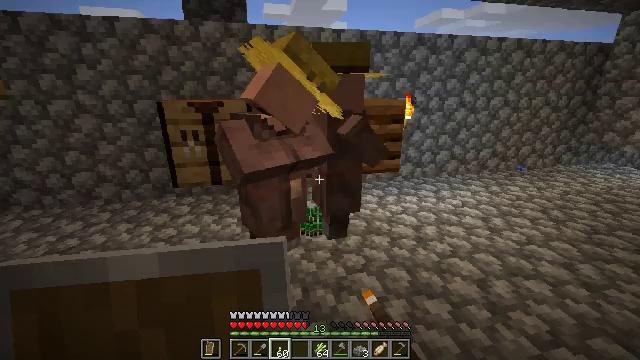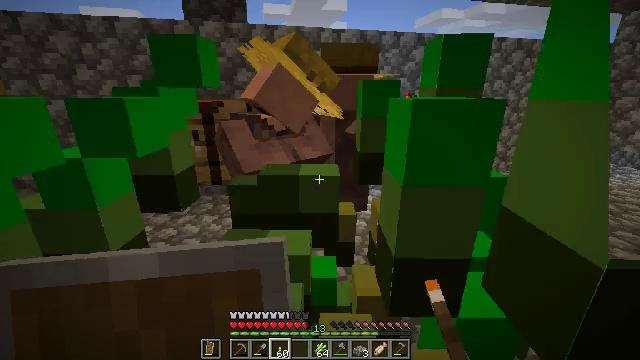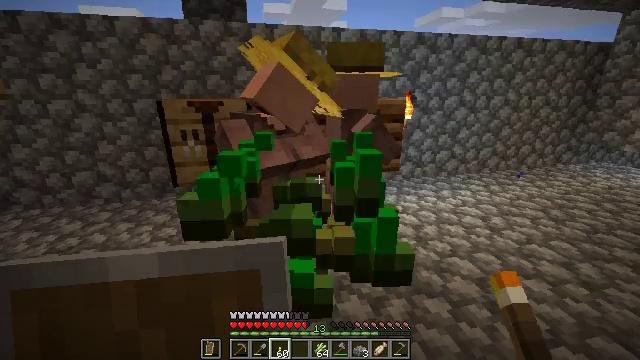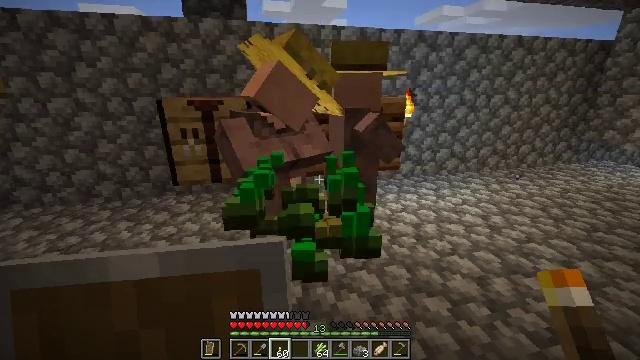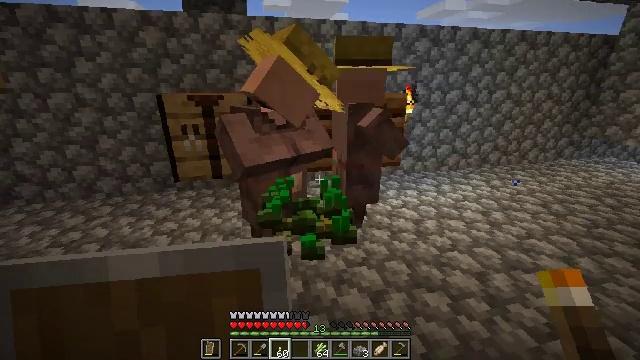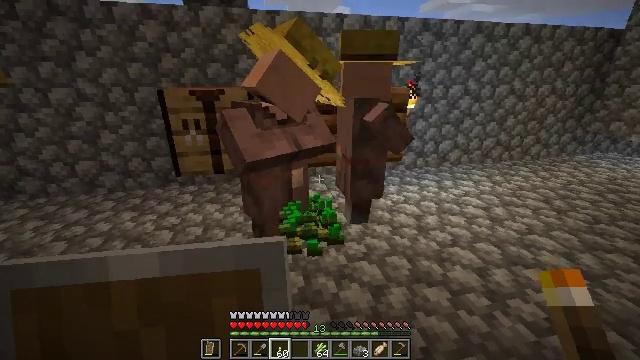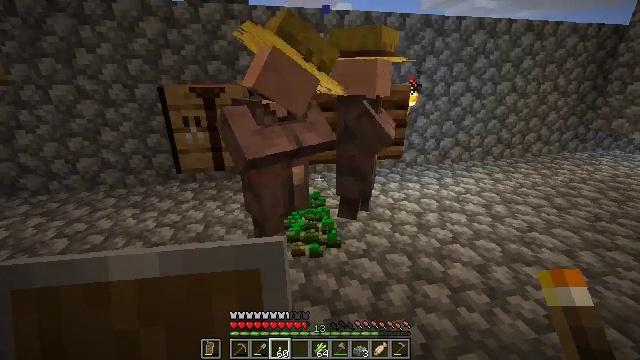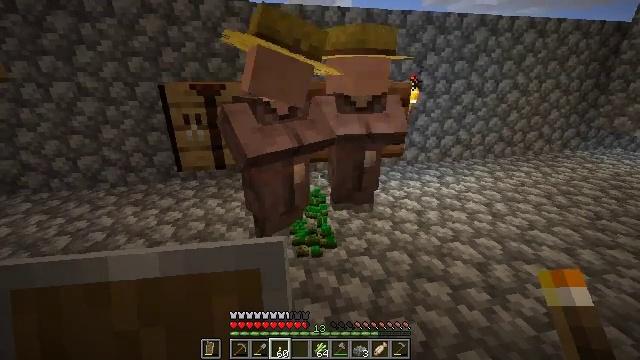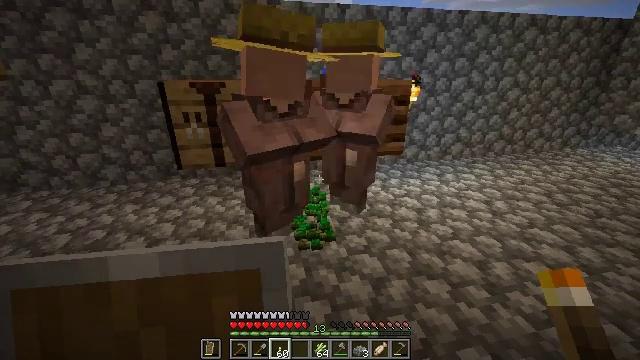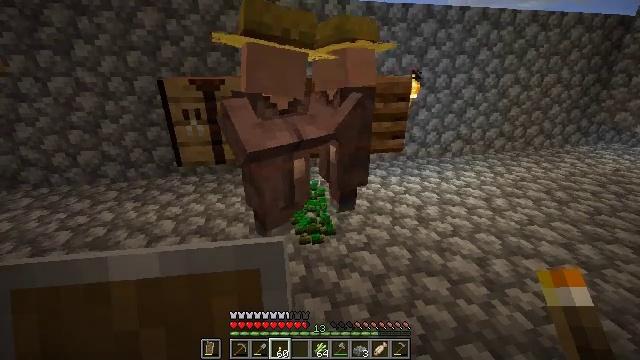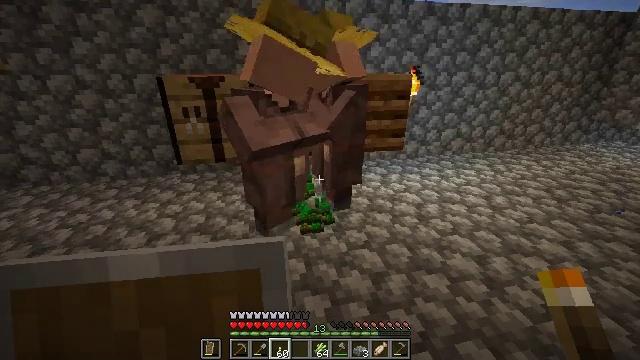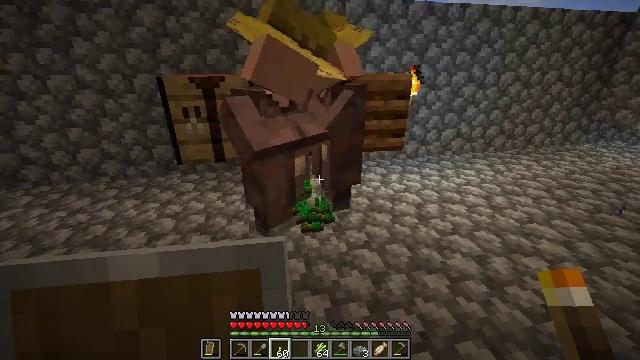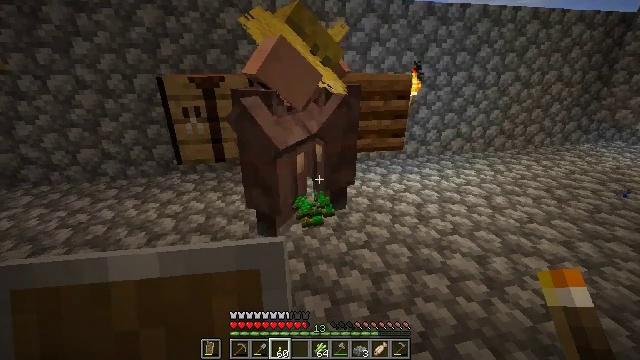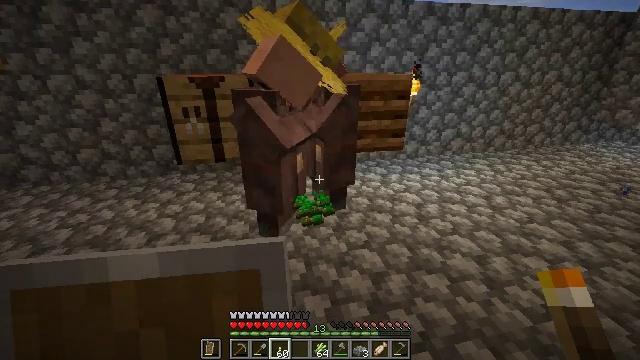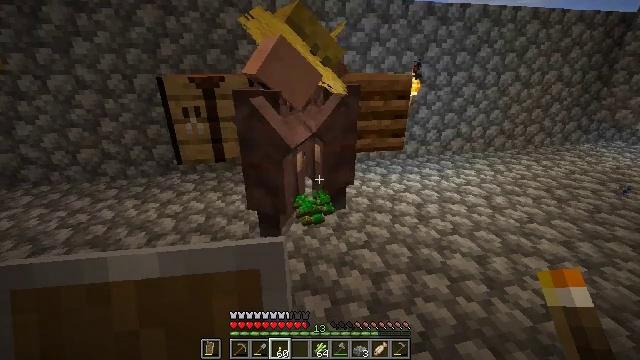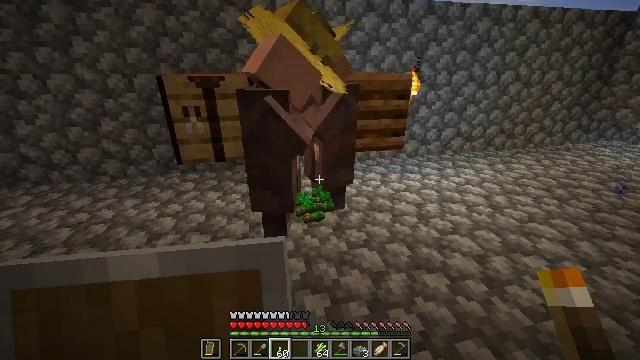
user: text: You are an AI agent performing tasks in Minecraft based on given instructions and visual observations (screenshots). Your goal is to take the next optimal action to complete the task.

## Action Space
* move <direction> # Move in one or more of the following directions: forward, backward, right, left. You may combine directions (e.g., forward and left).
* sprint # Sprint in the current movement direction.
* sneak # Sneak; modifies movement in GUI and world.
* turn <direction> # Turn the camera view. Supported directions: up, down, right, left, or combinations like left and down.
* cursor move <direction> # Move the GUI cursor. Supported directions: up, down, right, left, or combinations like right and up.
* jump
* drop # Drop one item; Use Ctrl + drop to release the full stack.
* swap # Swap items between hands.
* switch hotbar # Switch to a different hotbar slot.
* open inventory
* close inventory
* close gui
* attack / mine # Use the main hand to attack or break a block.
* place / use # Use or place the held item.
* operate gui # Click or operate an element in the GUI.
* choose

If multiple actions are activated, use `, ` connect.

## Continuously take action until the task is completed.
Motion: motion action
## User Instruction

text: Remove a cooked salmon from the inventory.
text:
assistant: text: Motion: no_op
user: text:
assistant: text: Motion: no_op
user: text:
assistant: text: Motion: no_op
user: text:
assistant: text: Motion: no_op
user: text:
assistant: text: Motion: turn down
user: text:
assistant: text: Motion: no_op
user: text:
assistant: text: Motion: no_op
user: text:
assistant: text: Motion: no_op
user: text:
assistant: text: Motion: no_op
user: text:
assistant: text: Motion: no_op
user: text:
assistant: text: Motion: no_op
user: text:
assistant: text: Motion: no_op
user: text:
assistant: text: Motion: no_op
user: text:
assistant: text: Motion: no_op
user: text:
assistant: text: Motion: no_op
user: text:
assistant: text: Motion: no_op
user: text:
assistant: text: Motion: turn left and down
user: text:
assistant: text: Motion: no_op
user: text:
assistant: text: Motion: no_op
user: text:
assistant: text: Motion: no_op
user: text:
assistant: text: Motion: no_op
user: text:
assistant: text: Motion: no_op
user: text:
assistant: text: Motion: no_op
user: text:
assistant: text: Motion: no_op
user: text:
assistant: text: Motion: no_op
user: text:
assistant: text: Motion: no_op
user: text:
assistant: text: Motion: no_op
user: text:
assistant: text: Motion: no_op
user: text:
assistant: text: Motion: no_op
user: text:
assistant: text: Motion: no_op